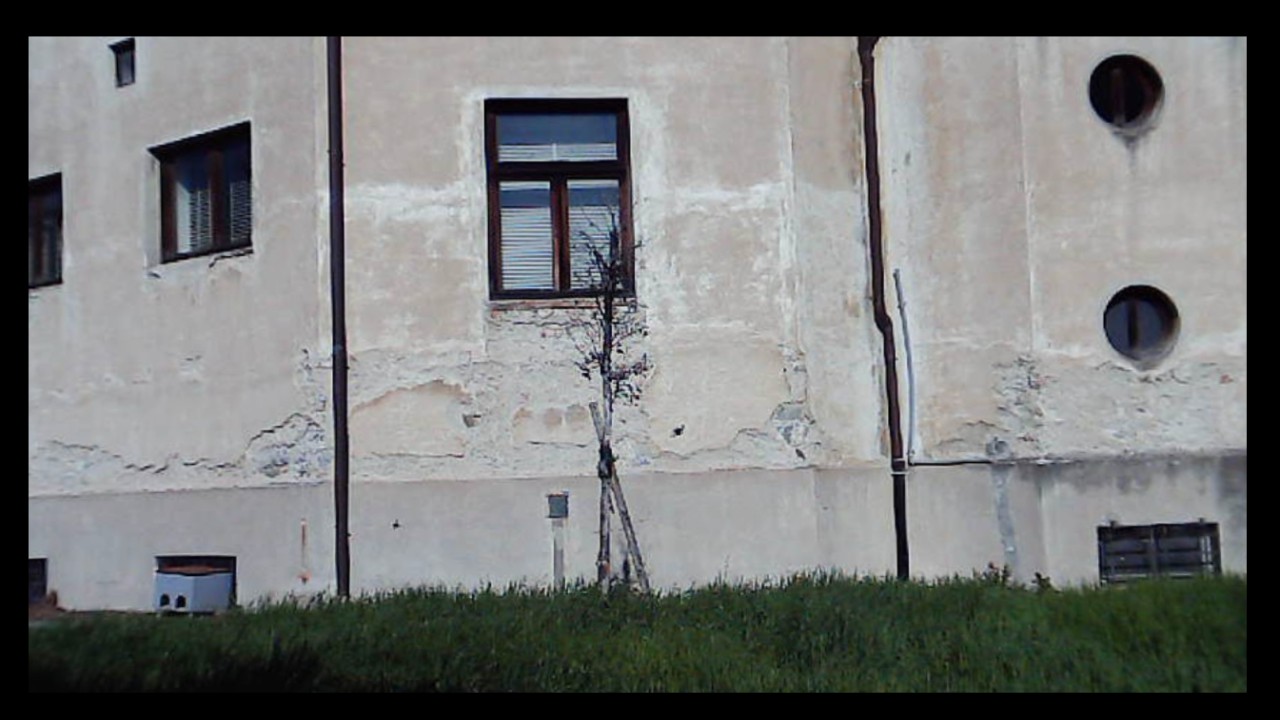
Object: Betafpv air75